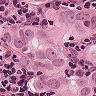
Metastatic tissue present: yes